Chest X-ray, AP view. Patient: 25 years old, sex M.
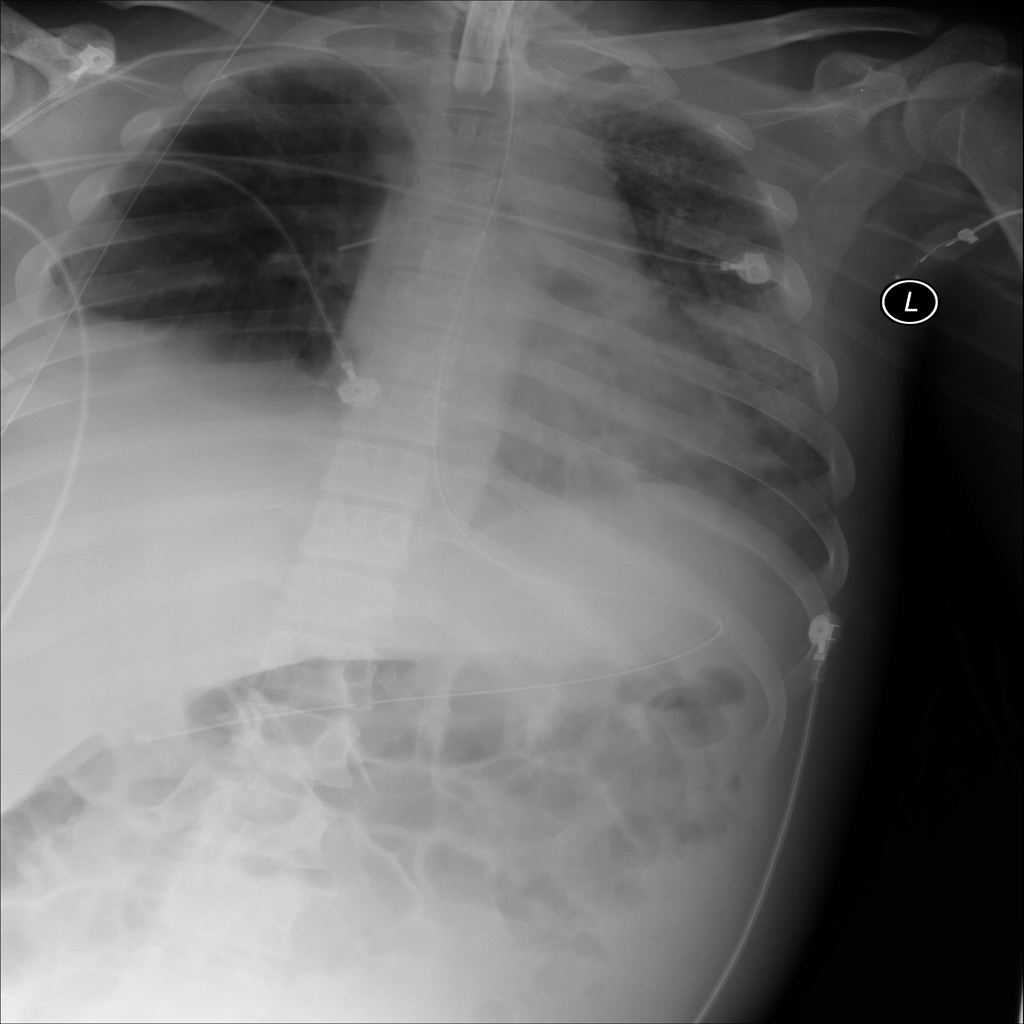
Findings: No Finding